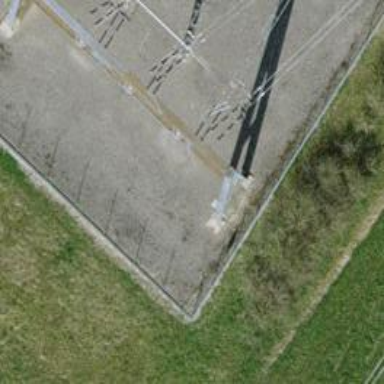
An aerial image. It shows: Insulator used in power systems.